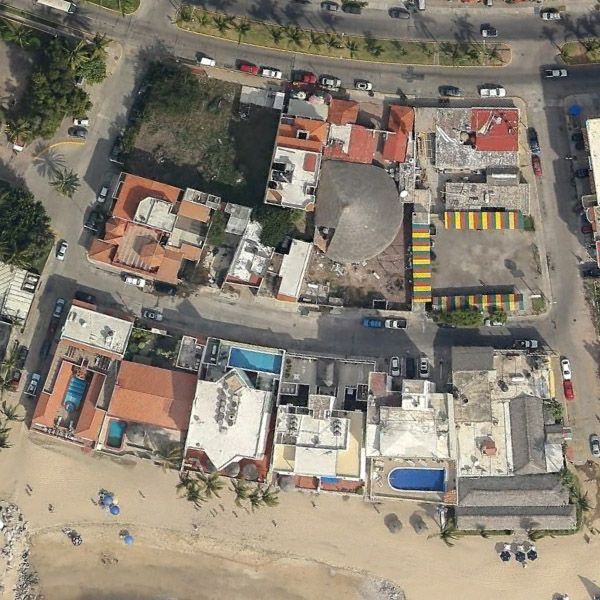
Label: Resort